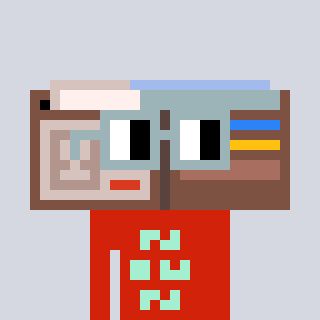
a pixel art character with square dark gray glasses, a wallet-shaped head and a red-colored body on a cool background